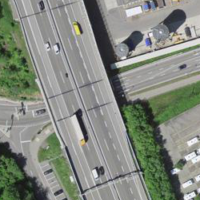
EUNIS habitat code: 57
Species observed at this site:
Epipactis palustris